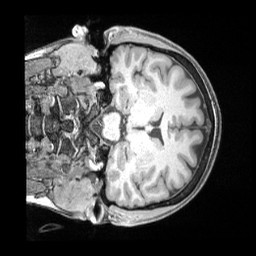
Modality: T1w
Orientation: coronal
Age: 36
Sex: female
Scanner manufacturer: siemens
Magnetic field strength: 3 T
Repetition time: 2 s
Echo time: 0.00211 s